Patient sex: M
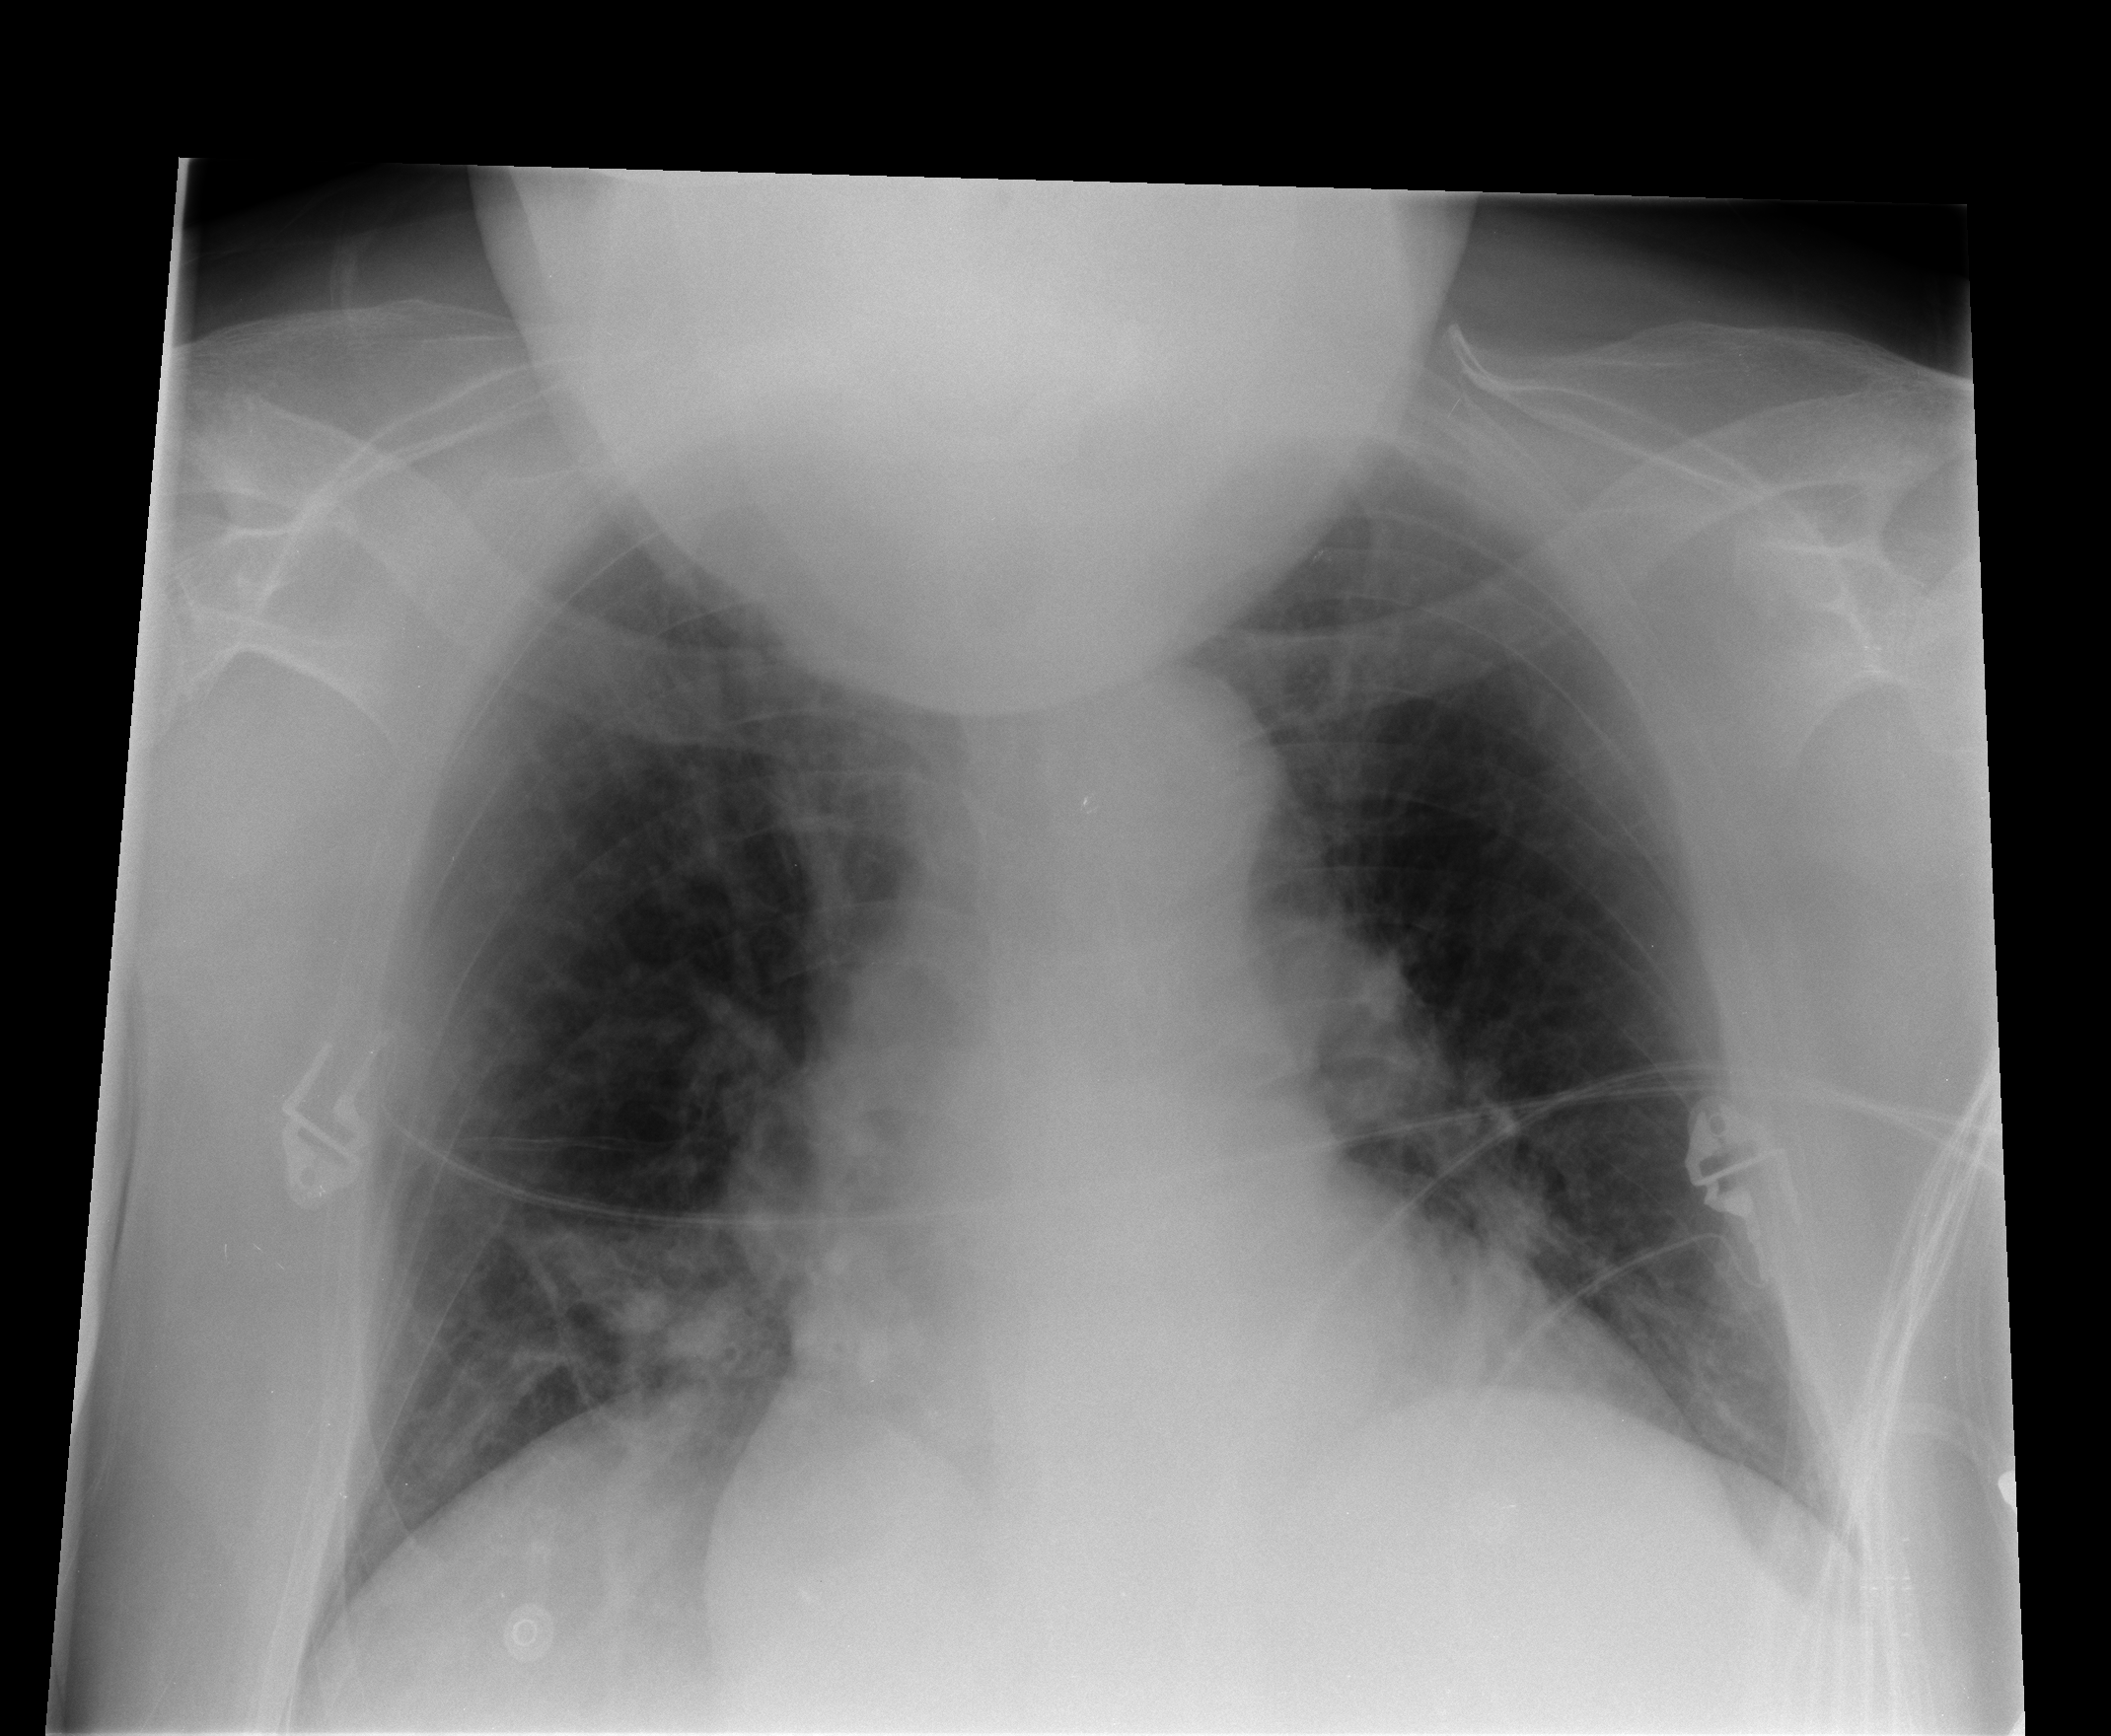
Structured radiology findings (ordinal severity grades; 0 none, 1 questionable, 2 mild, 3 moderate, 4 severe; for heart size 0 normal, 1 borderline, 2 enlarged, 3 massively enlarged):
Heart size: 2
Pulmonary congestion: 1
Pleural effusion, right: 0
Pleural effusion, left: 0
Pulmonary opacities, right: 0
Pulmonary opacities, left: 0
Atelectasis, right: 0
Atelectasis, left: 2